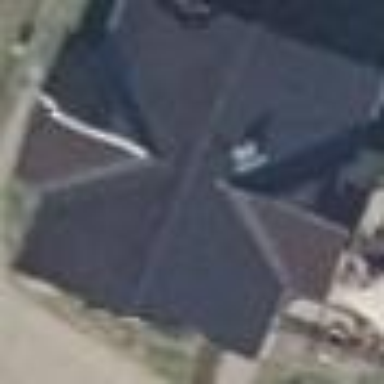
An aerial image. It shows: Black house with flat roof. It has different building parts.